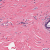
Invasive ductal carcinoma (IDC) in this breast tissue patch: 0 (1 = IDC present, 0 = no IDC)